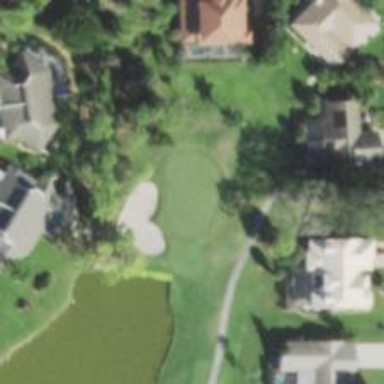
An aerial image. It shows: Golf hole.